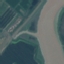
Label: River